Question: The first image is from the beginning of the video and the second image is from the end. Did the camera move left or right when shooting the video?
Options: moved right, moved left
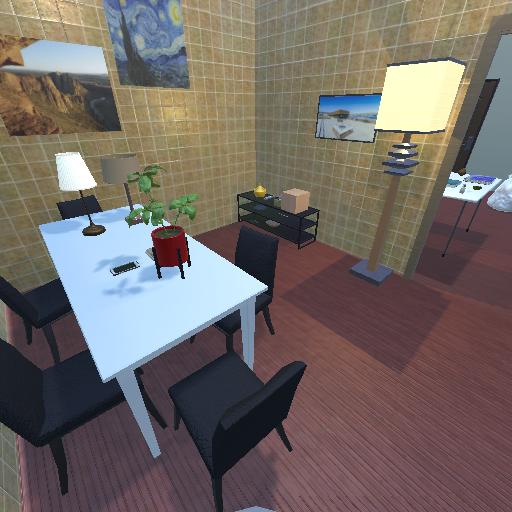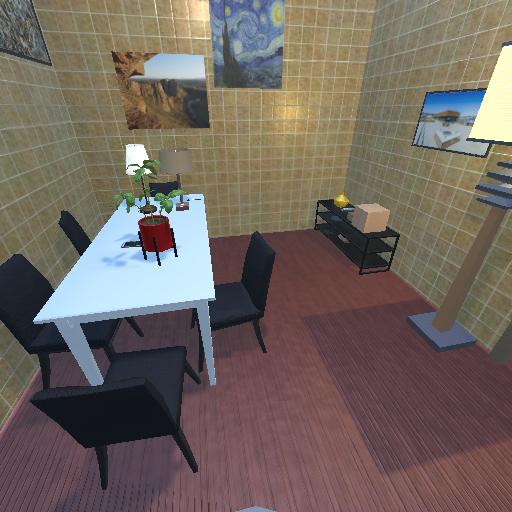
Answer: moved right